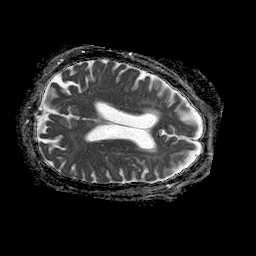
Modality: ADC
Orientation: axial
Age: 75
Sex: female
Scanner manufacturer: philips
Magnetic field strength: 1.5 T
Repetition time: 4.6 s
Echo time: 0.08826 s